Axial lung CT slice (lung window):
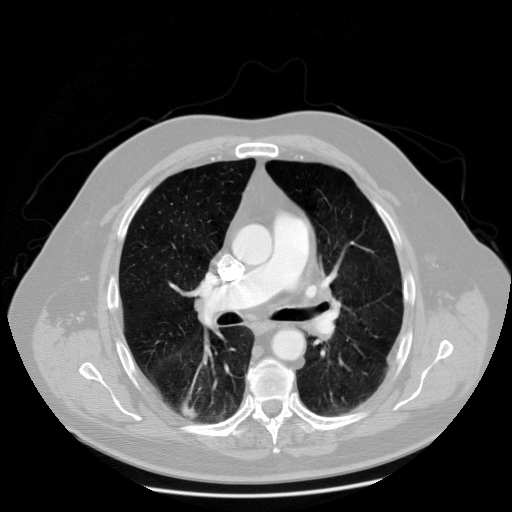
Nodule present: no